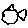
Label: fish